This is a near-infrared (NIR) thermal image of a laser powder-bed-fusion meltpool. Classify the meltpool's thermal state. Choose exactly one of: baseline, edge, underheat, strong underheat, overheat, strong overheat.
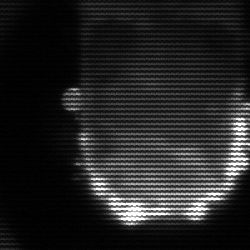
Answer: baseline